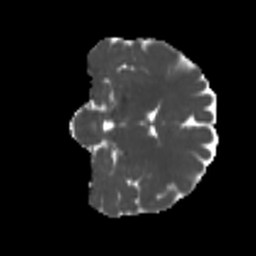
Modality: MD
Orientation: coronal
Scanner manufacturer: siemens
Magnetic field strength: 3 T
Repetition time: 4 s
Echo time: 0.0594 s